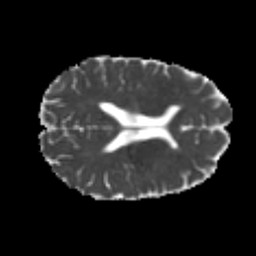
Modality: MD
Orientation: axial
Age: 25
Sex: female
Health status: healthy
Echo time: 0.074 s